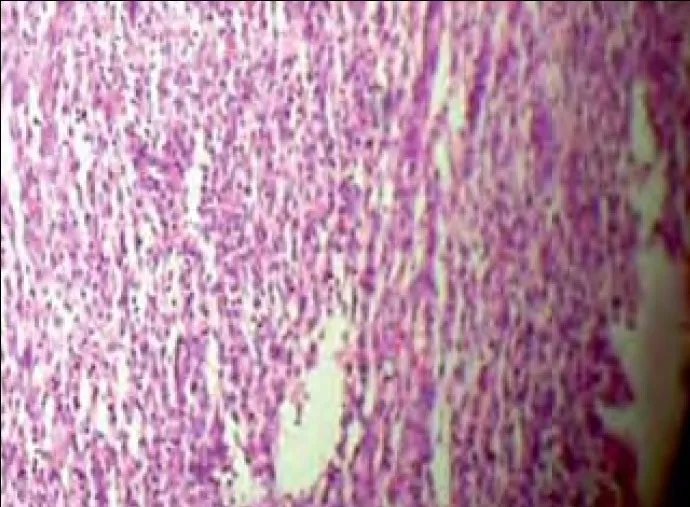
Endometrial aspiration: histopathological examination (HPE), endometrial glands in the secretory phase (arrow) with neoplastic cells suggestive of low-grade endometrial stromal sarcoma.
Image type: pathology (h&e)